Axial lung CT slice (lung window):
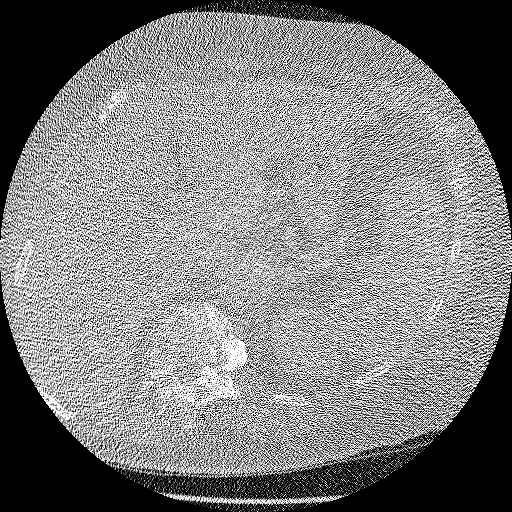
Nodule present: no